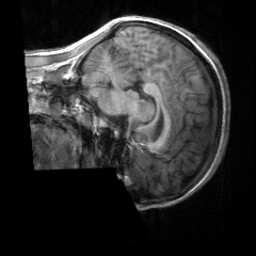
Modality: T1w
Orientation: sagittal
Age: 22
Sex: female
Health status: healthy
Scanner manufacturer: siemens
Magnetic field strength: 3 T
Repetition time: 2 s
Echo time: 0.00232 s